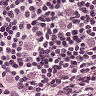
Metastatic tissue present: yes